Question: In the following code within the button method, when 'work hours' are more than 40, the program need to display "Bonus!" three time on the Form.
my question is ... instead of simple if statement, how do we use loop (for loop/ while loop the easiest way) in this form here?
I'm just wondering what is the simplest form of loop when it comes to displaying a message more than one time.
Thanks a lot,
Alex Del
'''
double hrsWorked;
double payRate, Salary;
hrsWorked = Convert.ToDouble(textBox1.Text);
payRate = Convert.ToDouble(textBox2.Text);
Salary = hrsWorked * payRate;
//need to use a loop (either for loop or while loop saying if no. hours is more than 40 (41, 42, 43, ...)
//shows 'Bonus' three times and when recalculate for any keyed in input again shows 3 times 'Bonus' before its Calculation as shown in the expected output image.
//if (hrsWorked > 40)
//{
// label3.Text = "Bonus";
// label4.Text = "Bonus";
// label5.Text = "Bonus";
//}
label6.Text = "calculated amount is " + Salary;
'''

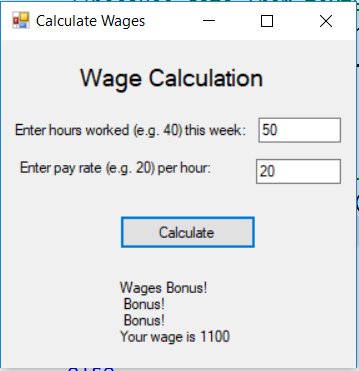
Answer: Count DOWN to 40 from your current # of work hours, and use a multiline text box or a label with wrapping:
'''
StringBuilder sbResults = new StringBuilder();
for(double i = num1; i > 40; i--)
{
// Each loop iteration here is one hour over 40 hours
sbResults.AppendLine("Bonus!");
}
YourMultilineControl.Text = sbResults.ToString();
'''
If you want just one line for every 10 hours over, then change i-- to i -= 10.
On a side note, you should really get into the habit of immediately giving things good names. Don't post questions here with "num1" and "TextBox1" and "label3" names - it's impossible to know for sure what those are referring to when looking at the code. Instead, use "numWorkHours" and "txtWorkHours" and so on.
Oh and one last note - a loop probably isn't the most efficient way of doing this. Subtract total hours - 40 to find the number of hours over 40 and then use that number to repeat a string as many times as necessary.